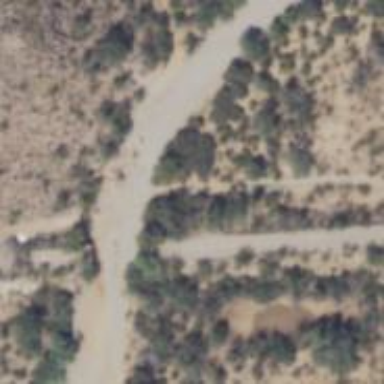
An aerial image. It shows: Abandoned road.